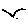
Label: bird